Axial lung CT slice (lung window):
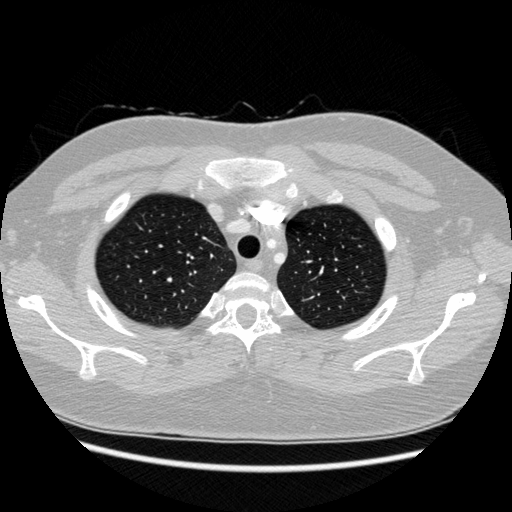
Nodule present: no